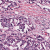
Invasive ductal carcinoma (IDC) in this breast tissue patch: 1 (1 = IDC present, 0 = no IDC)